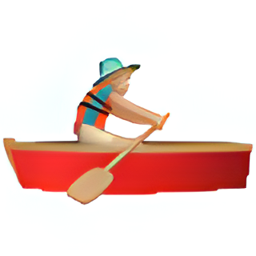
Name: man rowing boat type 3
Emoji: 🚣🏼‍♂️
Group: People & Body
Sub-group: person-sport